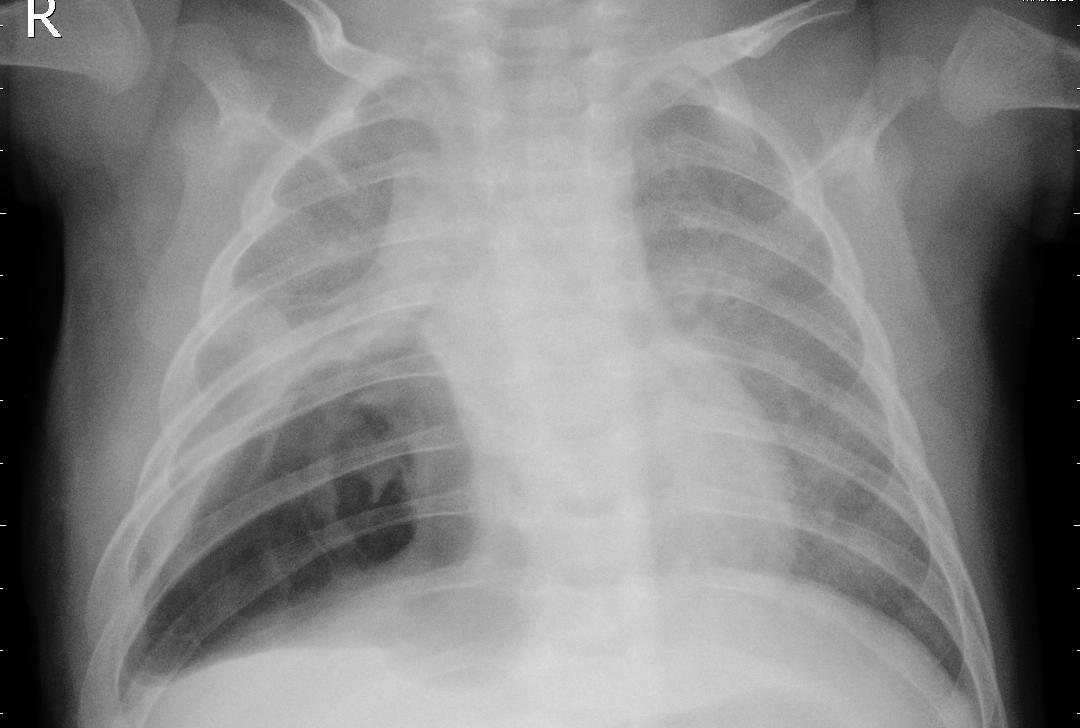
Diagnosis: PNEUMONIA